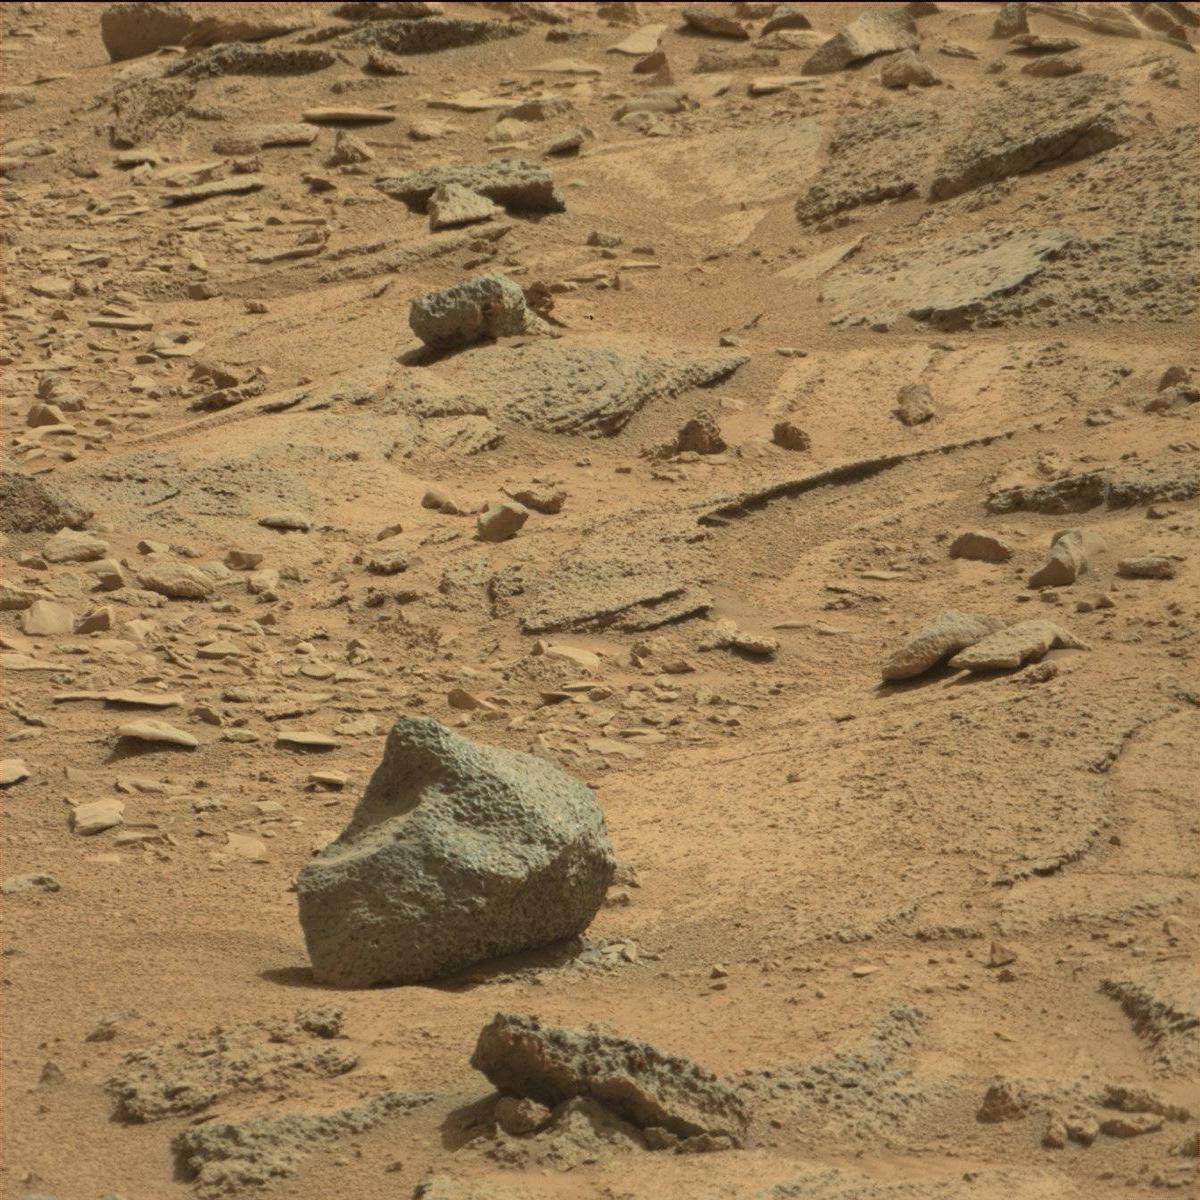
Terrain classes present: Bedrock, Rock, Sand / Soil